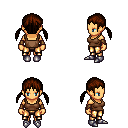
a pixel art fantasy rpg character, female body template, human, tanned skin, brown pirate shirt, gold greaves, brown twin-tailed hairstyle, leather bracers, metal boots, four views (front, back, left, right), 2x2 character sprite sheet, small pixel art, hard edges, no anti-aliasing